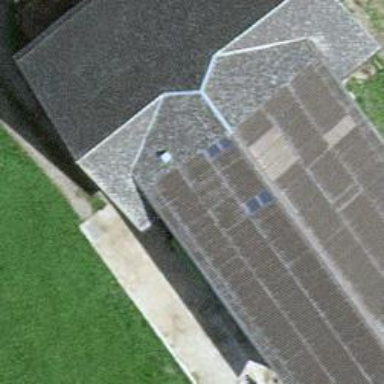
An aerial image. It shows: Farm auxiliary building with gabled roof.